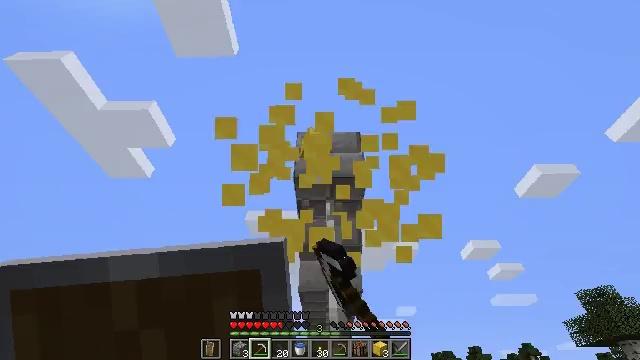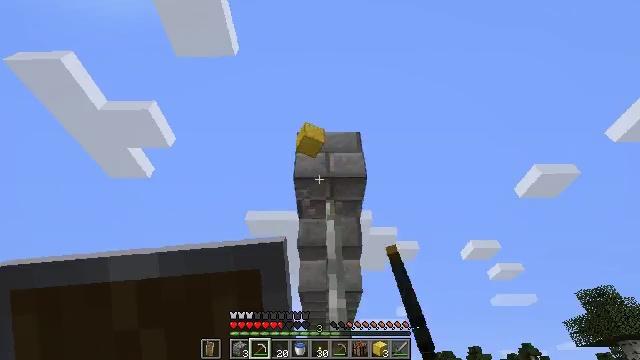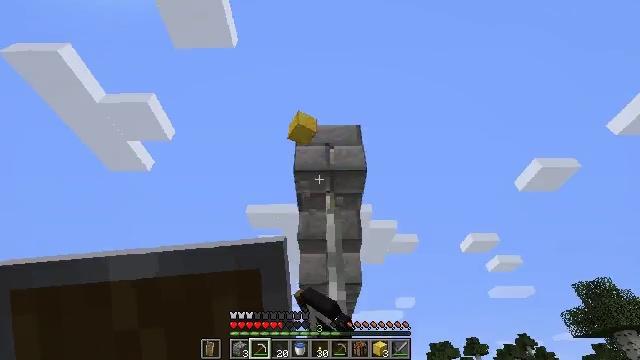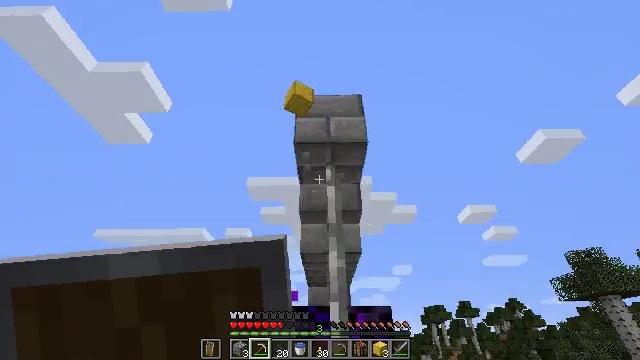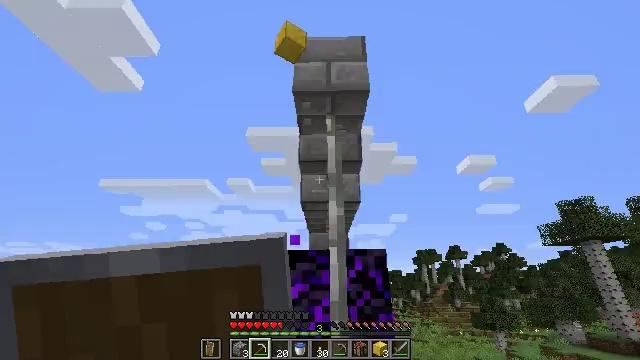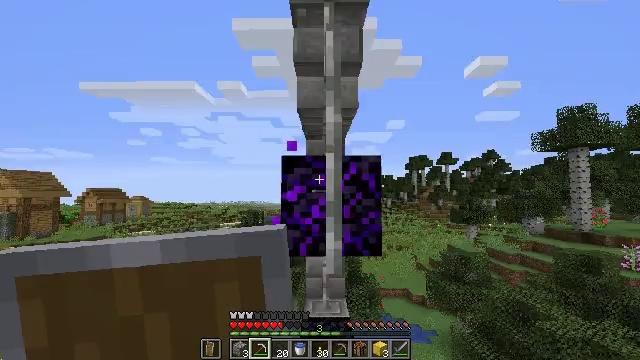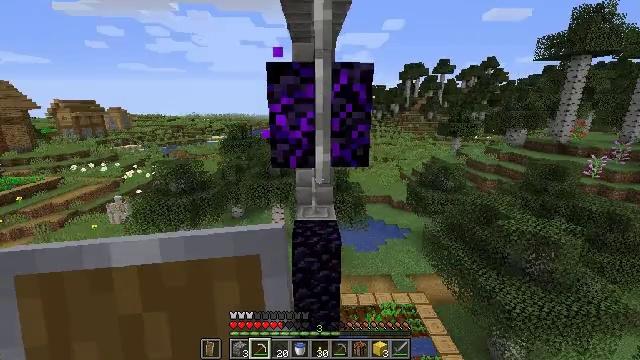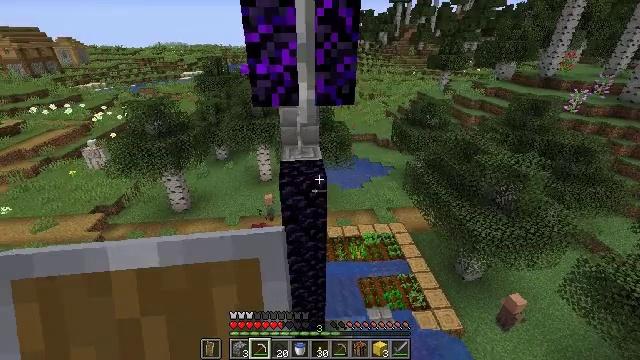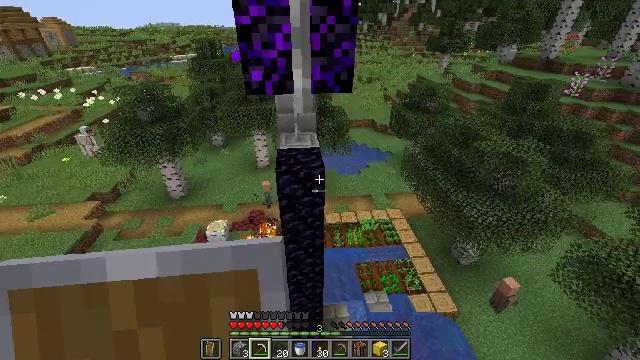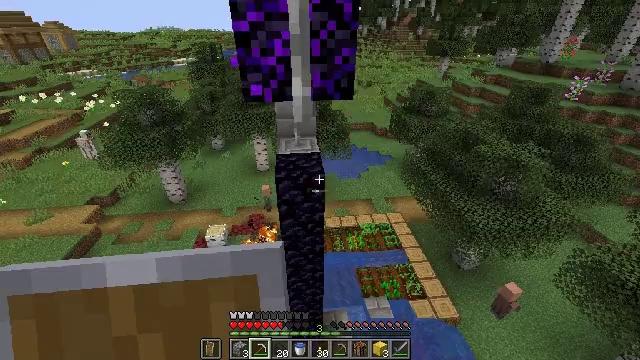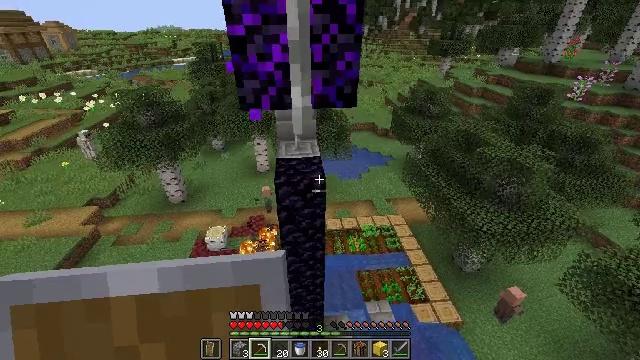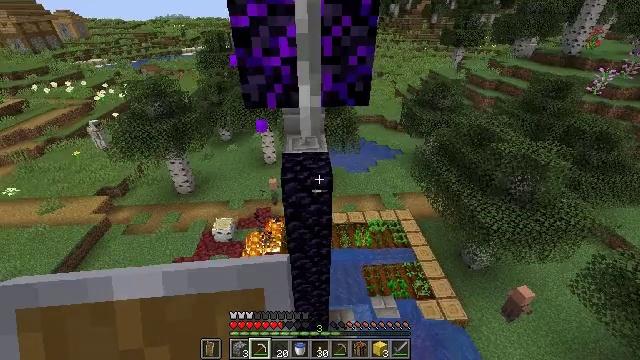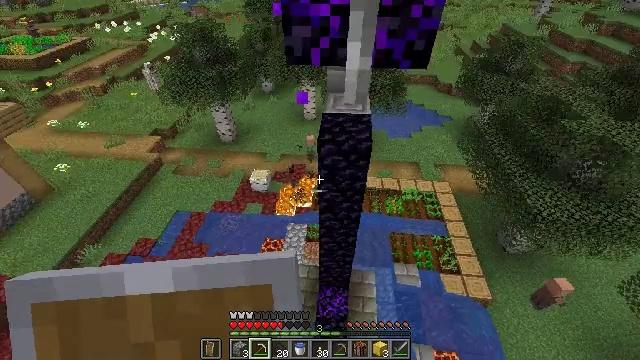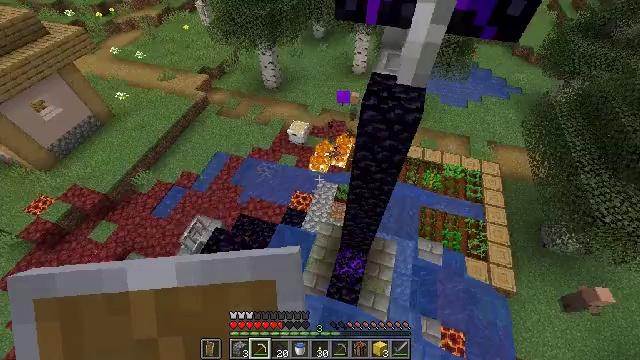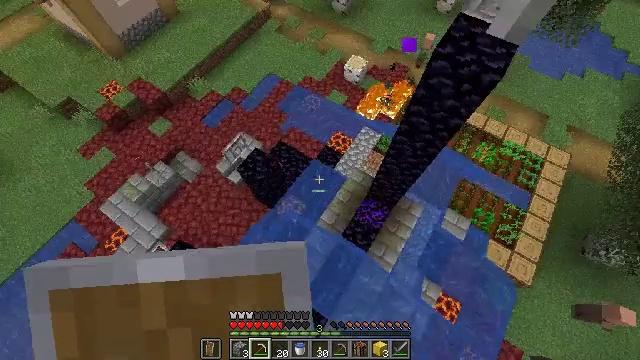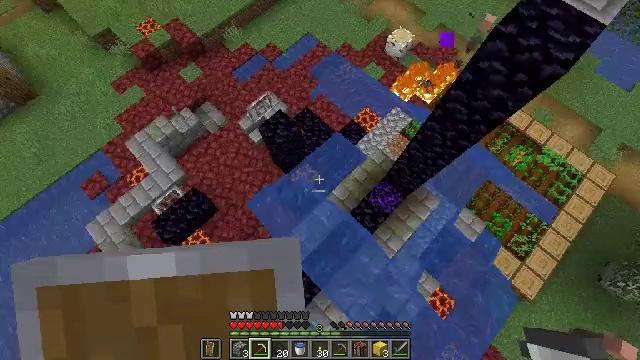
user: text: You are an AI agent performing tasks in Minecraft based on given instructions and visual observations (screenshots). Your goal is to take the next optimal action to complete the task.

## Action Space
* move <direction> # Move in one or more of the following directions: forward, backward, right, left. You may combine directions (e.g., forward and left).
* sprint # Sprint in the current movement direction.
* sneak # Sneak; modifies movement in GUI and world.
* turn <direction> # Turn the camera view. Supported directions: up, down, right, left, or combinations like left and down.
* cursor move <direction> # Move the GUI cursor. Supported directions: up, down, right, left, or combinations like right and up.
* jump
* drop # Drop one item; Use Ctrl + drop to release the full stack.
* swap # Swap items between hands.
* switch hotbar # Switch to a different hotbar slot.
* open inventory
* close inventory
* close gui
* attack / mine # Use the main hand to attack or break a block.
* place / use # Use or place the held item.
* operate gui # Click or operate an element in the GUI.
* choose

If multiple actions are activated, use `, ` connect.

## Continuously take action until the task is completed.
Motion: motion action
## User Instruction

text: Interact with the furnace to craft a gold ingot.
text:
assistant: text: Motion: attack / mine
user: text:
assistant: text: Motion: turn down, attack / mine
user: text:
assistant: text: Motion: turn down
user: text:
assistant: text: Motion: turn down
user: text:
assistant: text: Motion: turn down
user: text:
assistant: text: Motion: turn right and down
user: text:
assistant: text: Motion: turn right and down
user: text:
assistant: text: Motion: move forward, turn down
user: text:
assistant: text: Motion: move forward
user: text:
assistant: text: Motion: move forward
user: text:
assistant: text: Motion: move forward, turn left and down
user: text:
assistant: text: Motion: move forward, turn left and down
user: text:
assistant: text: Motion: turn left and down
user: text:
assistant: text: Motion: turn left and down
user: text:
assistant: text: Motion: turn left and down
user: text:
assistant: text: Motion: turn left and down
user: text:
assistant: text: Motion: turn left and down
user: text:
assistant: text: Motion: turn left and down
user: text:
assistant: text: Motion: turn left and down
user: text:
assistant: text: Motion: turn left and down
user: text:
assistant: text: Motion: turn left and down
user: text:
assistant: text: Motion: no_op
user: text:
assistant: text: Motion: no_op
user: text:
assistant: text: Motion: no_op
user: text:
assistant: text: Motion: no_op
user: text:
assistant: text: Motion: no_op
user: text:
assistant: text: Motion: no_op
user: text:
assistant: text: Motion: no_op
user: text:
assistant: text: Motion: no_op
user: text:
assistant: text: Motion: no_op